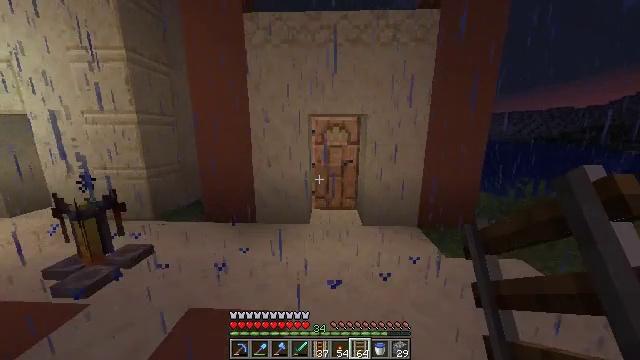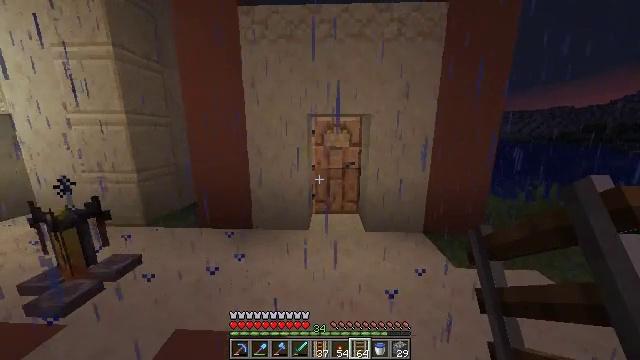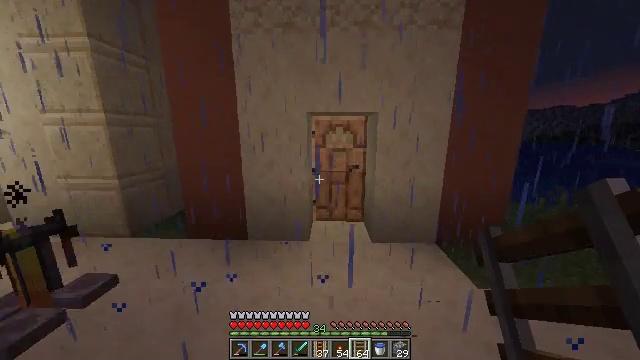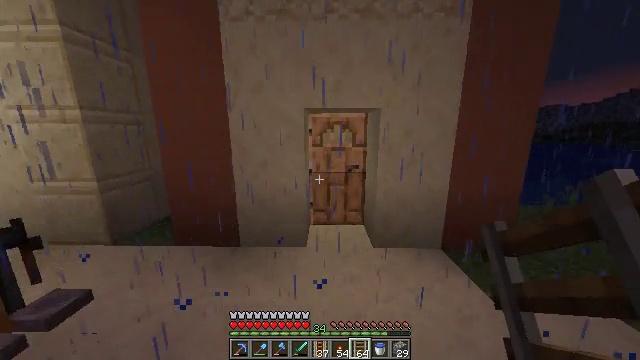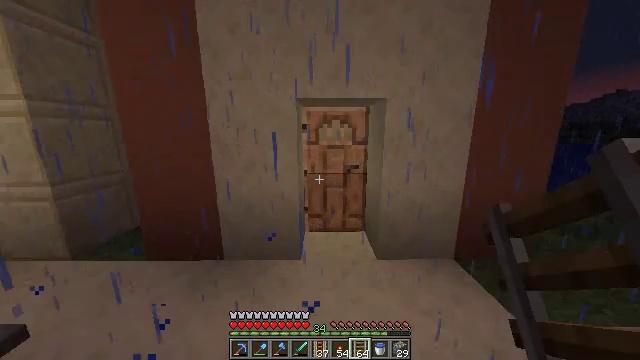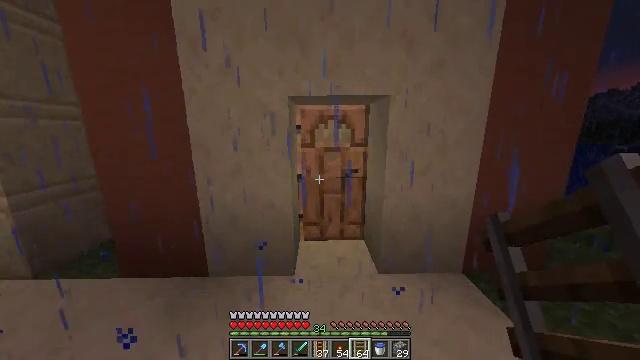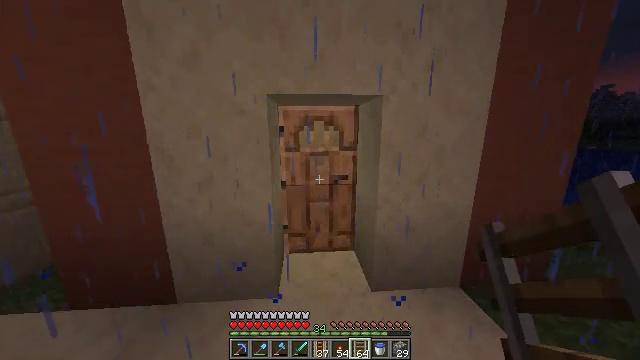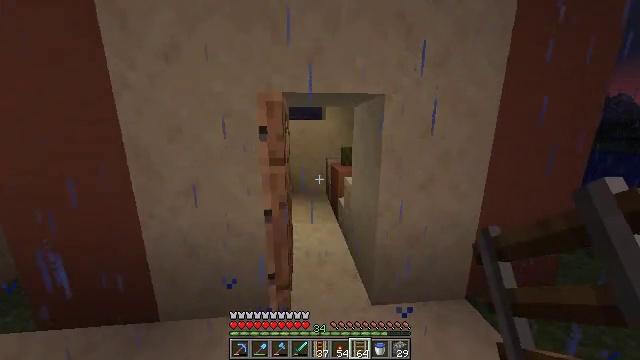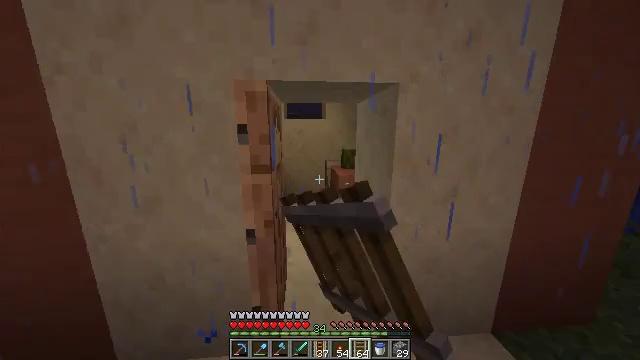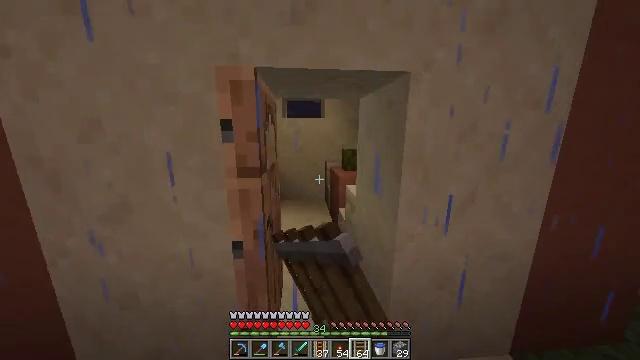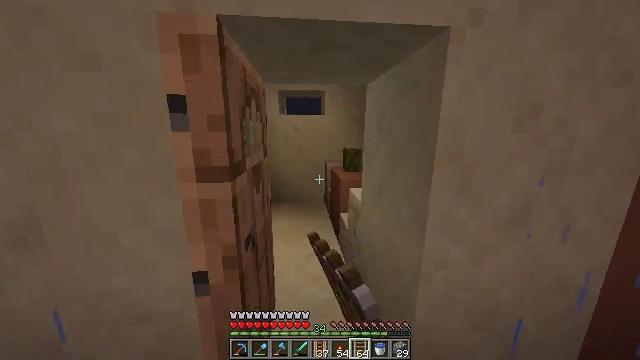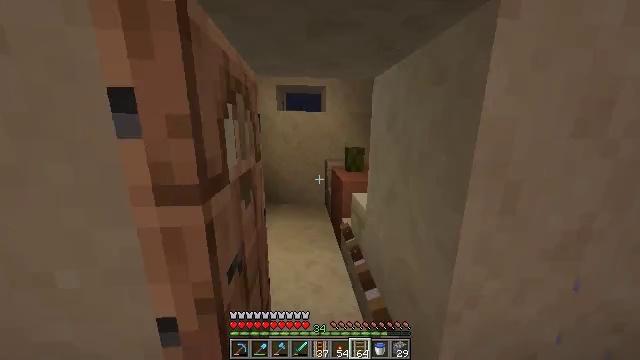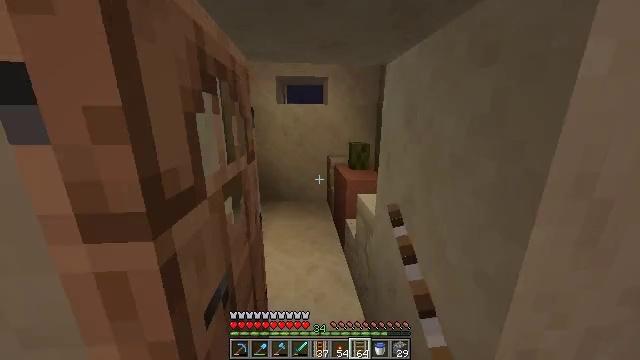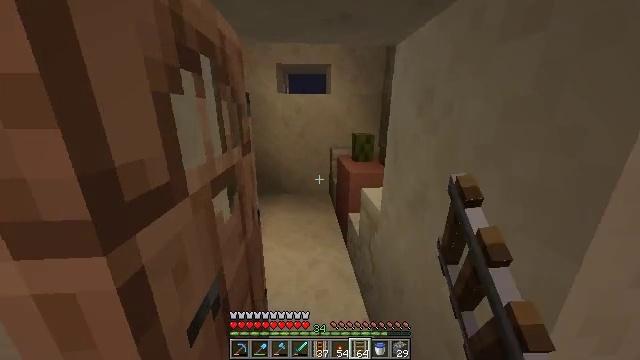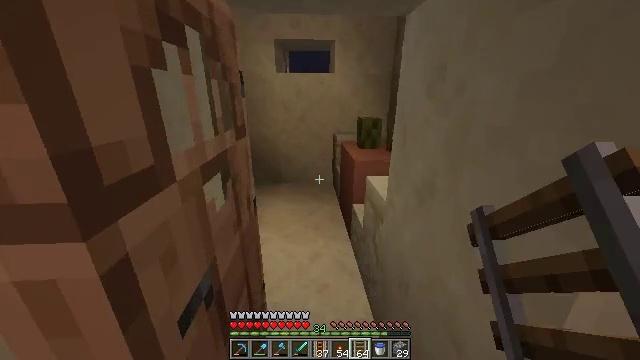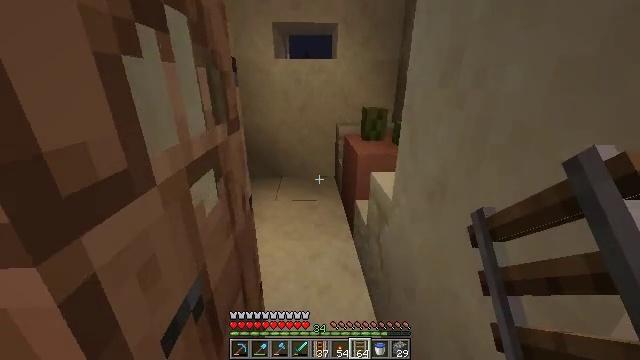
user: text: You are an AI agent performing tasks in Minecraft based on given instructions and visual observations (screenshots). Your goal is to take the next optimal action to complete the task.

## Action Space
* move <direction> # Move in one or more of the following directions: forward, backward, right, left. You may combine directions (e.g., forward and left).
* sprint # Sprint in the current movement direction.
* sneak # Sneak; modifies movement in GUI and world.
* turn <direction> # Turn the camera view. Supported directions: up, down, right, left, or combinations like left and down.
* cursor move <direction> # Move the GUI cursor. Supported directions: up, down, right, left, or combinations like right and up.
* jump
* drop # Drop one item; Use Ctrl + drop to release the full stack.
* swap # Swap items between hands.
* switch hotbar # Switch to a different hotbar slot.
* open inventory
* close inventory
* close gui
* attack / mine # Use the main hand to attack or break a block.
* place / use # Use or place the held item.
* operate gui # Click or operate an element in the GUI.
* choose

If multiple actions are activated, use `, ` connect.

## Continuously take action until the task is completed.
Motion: motion action
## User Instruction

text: Remove a smooth sandstone from the inventory.
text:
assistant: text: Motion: move forward, sprint
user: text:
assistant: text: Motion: move forward, sprint
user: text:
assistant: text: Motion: move forward, sprint
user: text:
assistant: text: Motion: move forward, sprint, turn right
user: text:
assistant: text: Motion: move forward, sprint, turn right
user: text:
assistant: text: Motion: move forward, sprint, turn right
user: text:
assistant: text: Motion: move forward, use / place
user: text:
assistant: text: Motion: move forward, use / place
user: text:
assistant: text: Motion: move forward, use / place
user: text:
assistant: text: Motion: move forward
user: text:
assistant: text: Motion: move forward
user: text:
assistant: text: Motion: move forward, turn down
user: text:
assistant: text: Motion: move forward, turn down
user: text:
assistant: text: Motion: move forward, turn down
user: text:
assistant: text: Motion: move forward, turn down
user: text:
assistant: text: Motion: move forward
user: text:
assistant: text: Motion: move forward, turn down
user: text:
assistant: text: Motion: turn left and down
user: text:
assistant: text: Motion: turn left and down
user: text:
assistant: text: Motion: turn left
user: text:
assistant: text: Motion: move left, turn left
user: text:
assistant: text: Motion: move left
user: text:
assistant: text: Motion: move left, turn left
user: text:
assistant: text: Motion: move left, turn left
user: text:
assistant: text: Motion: move left, turn left and up
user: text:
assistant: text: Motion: move left, turn left and up
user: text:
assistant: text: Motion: move forward and move left, turn left and up
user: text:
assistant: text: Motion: move forward and move left, turn left and up
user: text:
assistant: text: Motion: move forward and move left, turn up
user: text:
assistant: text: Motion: move forward and move left, turn up